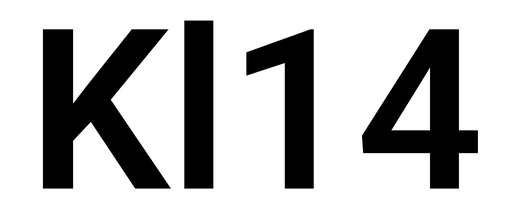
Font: Roboto_SemiBold